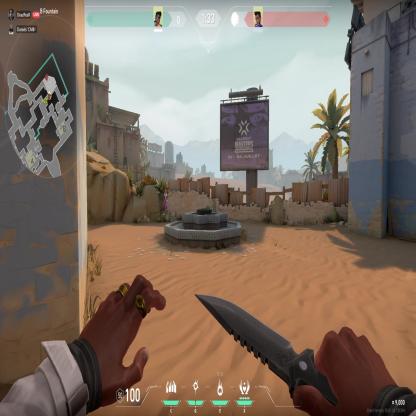
Label: enemy